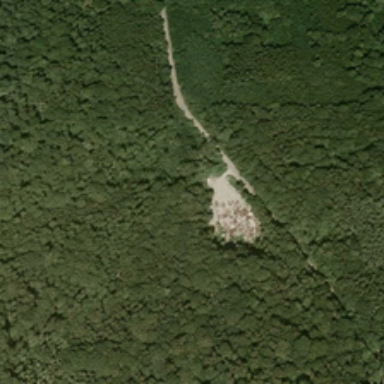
A road is in a piece of green forest .